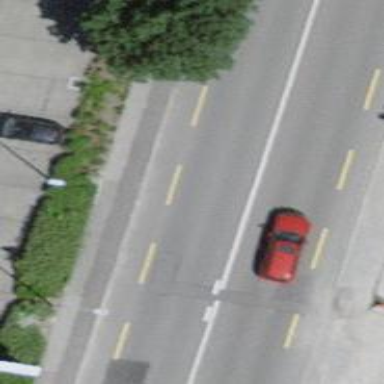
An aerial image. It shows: Secondary road with separate asphalt sidewalks and lanes for cyclists in both directions.